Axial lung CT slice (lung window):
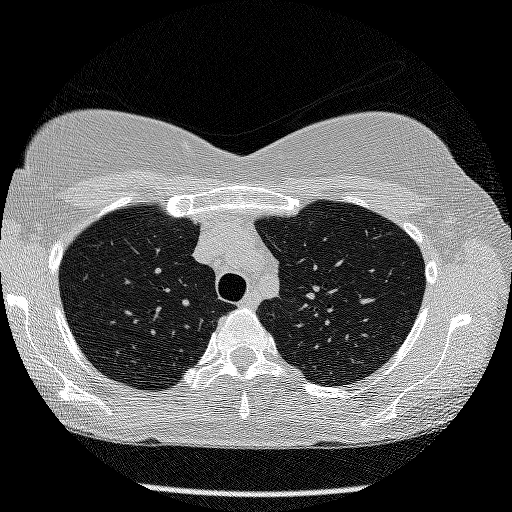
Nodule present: no